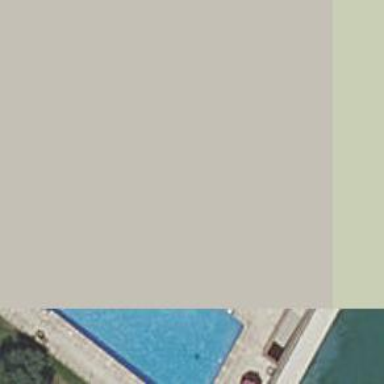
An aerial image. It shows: Swimming pool located in leisure land.